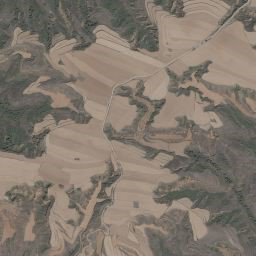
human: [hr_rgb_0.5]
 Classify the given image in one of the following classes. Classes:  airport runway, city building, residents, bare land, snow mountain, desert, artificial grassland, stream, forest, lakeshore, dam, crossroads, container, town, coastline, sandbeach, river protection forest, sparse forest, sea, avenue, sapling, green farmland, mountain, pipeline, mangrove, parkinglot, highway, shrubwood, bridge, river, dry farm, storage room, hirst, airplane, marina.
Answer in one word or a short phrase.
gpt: mountain